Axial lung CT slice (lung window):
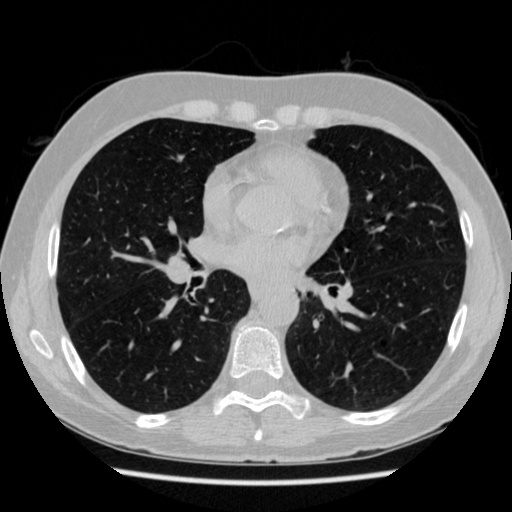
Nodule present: no